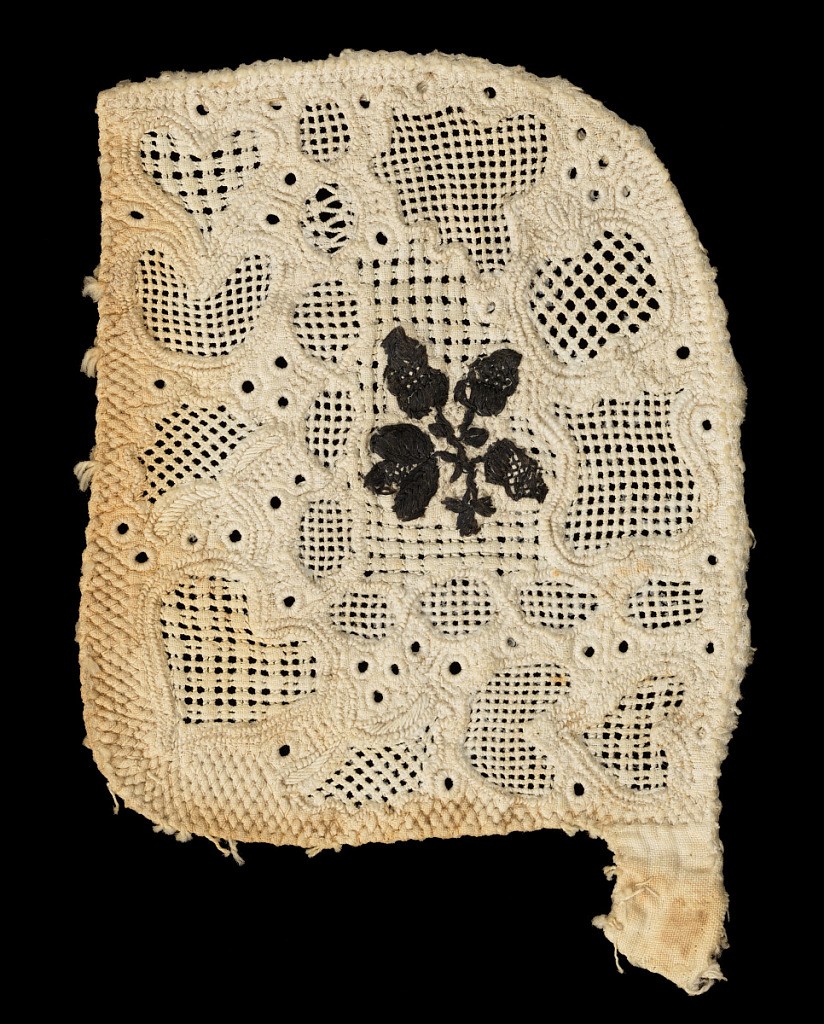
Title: Baby's cap (back and side)
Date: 16th century
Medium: linen Technique: withdrawn element with embroidery
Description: Two thicknesses of bleached linen decorated with various drawnwork designs making a lattice-like pattern in leaf, heart, and star shapes. Larger back panel has two small acorn motifs embroidered in dark brown linen. Smaller side panel has one.